Question: Count the number of objects in the diagram.
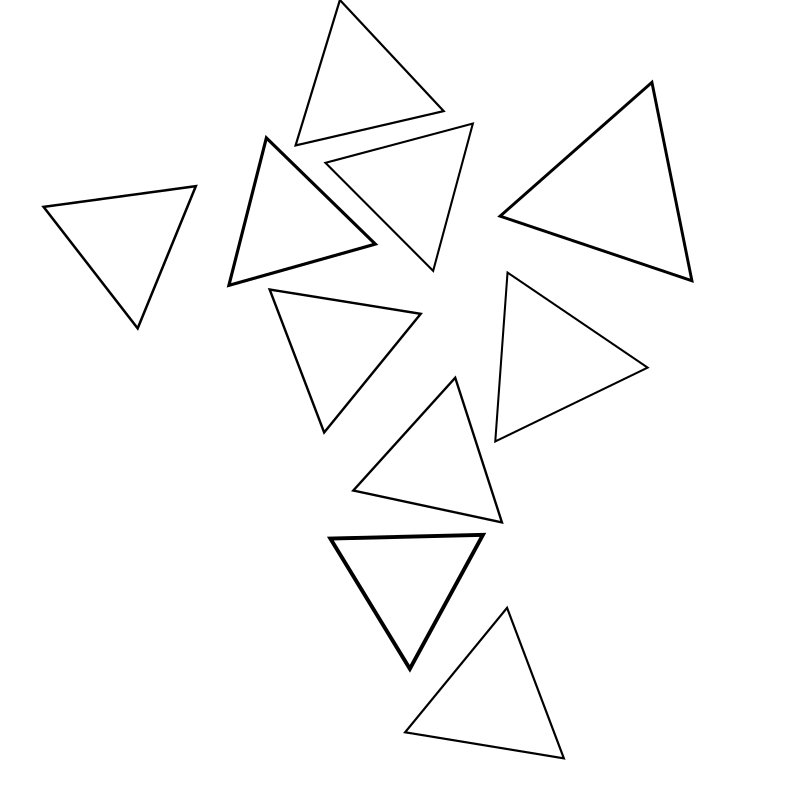
Answer: 10